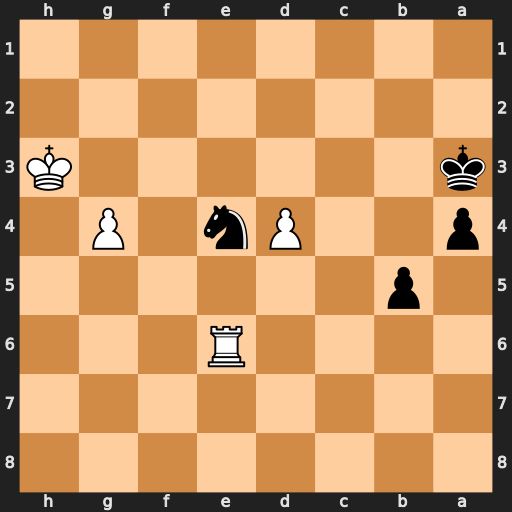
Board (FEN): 8/8/4R3/1p6/p2Pn1P1/k6K/8/8
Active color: b
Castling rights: -
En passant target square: -
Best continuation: Ng5+ Kh2 Nxe6